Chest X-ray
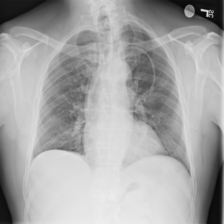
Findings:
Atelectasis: negative
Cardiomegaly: negative
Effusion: negative
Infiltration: negative
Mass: negative
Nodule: negative
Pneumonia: negative
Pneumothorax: negative
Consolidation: negative
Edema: negative
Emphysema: negative
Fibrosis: negative
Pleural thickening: negative
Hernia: negative